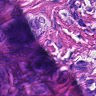
Metastatic tissue present: yes